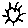
Label: sun